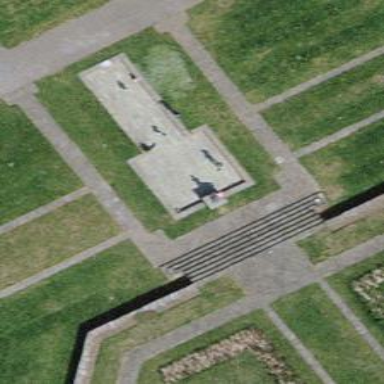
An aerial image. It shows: Statue is featured in the image.